Field crop: maize
Growth stage: 2
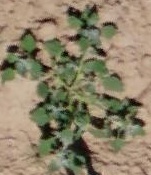
Species: chenopodium